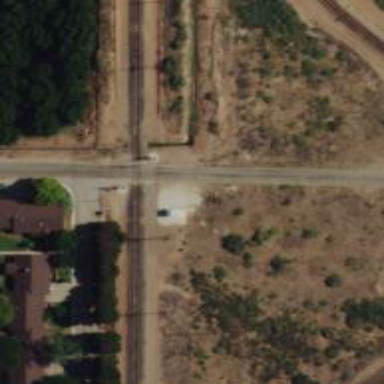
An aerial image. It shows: Railway level crossing.